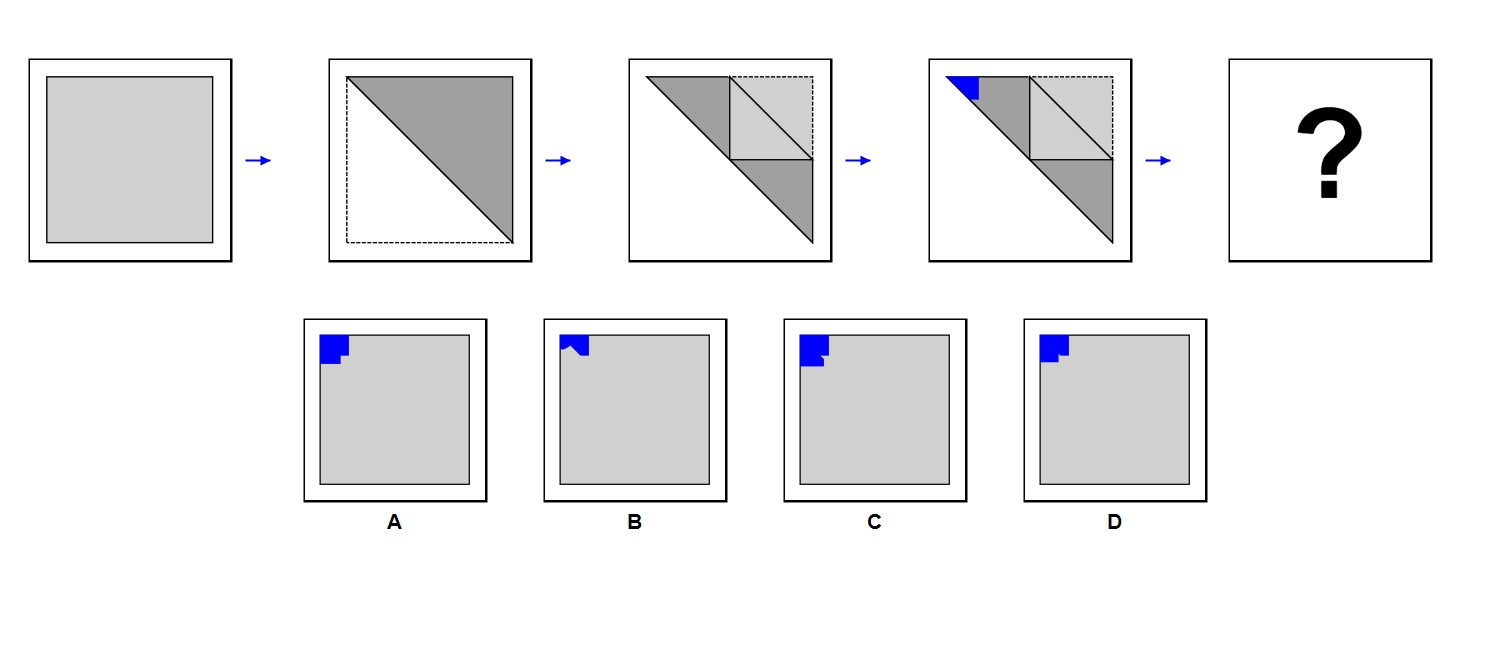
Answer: A